Question: Can any one tell me how to do a 'border-bottom' hover effect from bottom to top?

Src: <URL>
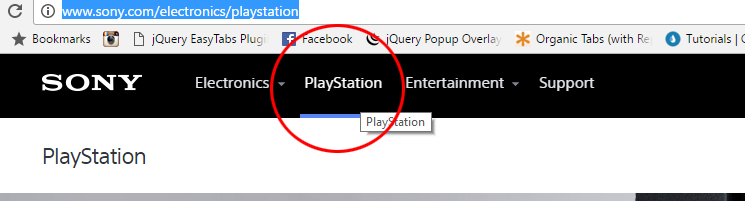
Answer: Here is a simple sample using the 'pseudo' element '::after'
The advantage using this in favor of the 'border-bottom', it will not move the element up and down
'''
a {
position: relative;
padding: 10px 20px;
}
a::after {
content: ' ';
position: absolute;
left: 0;
bottom: -5px;
width: 100%;
height: 0;
background: blue;
transition: height 0.3s;
}
a:hover::after {
height: 5px;
transition: height 0.3s;
}
a + a::after {
content: ' ';
position: absolute;
left: 0;
bottom: -5px;
width: 0;
height: 5px;
background: blue;
transition: width 0.3s;
}
a + a:hover::after {
width: 100%;
transition: width 0.3s;
}
'''
'''
<a> Hover me </a> <a> Hover me 2 </a>
'''